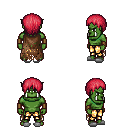
a pixel art fantasy rpg character, male body template, orc, green skin, brown tattered cape, gold greaves, ruby red plain hairstyle, leather bracers, white slippers, four views (front, back, left, right), 2x2 character sprite sheet, small pixel art, hard edges, no anti-aliasing